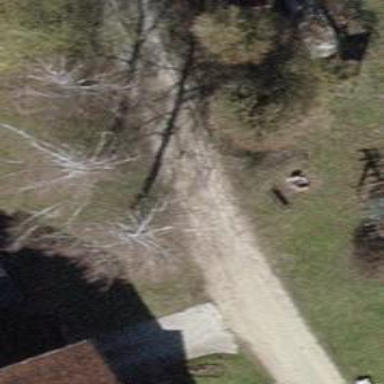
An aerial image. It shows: Gravel track with grade2 quality.